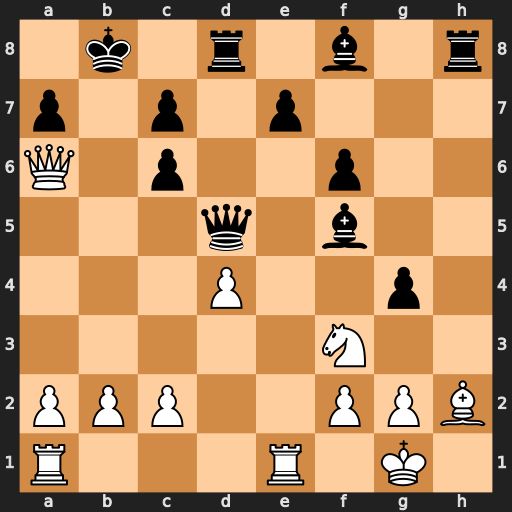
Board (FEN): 1k1r1b1r/p1p1p3/Q1p2p2/3q1b2/3P2p1/5N2/PPP2PPB/R3R1K1
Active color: w
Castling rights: -
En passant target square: -
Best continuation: c4 Bc8 Bxc7+ Ka8 cxd5 Bxa6 Bxd8